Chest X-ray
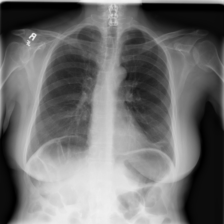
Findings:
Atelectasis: positive
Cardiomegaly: negative
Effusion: negative
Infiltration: negative
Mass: negative
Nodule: negative
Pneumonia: positive
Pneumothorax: negative
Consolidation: negative
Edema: negative
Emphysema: negative
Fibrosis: negative
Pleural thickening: negative
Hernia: negative